Interaction volume radius: 5 \u00c5
Interaction volume height: 10 \u00c5
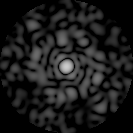
Disorder parameter: 0.8744